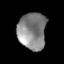
Tissue: prostate
Cell type: T cells
Senescence score: 0.245
Nuclear area (px): 1020
Mean DAPI intensity: 134.339